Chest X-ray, AP view. Patient: 54 years old, sex M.
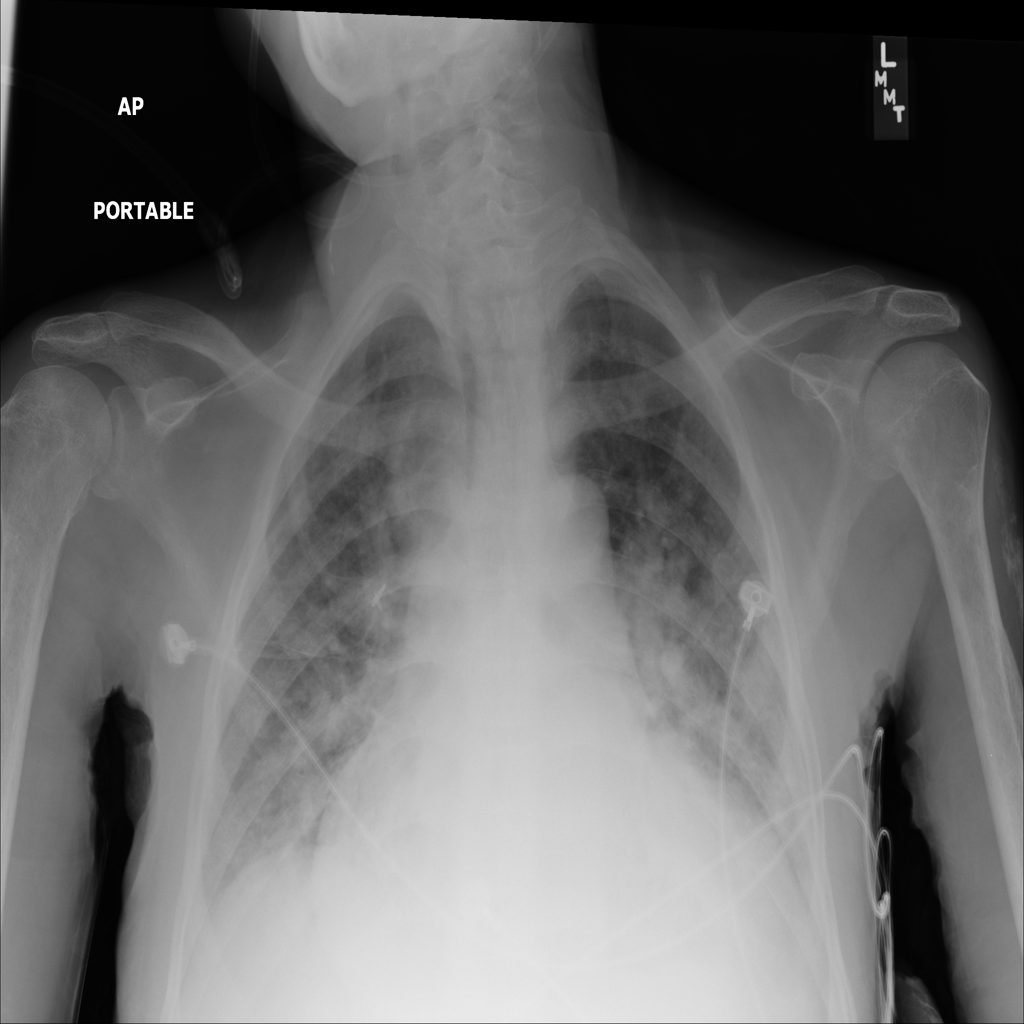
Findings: Infiltration